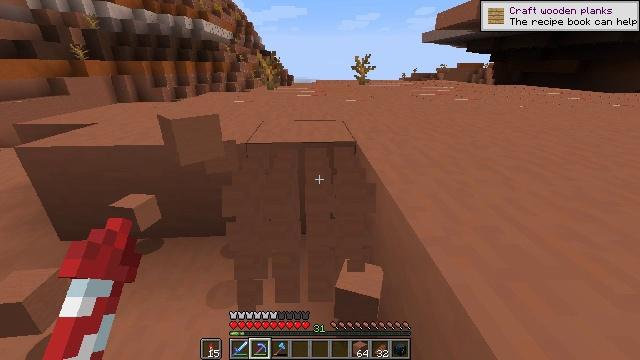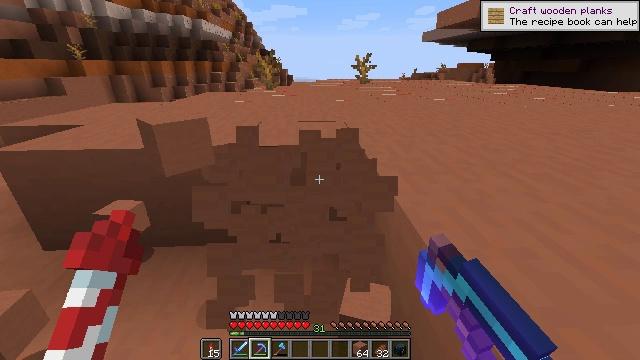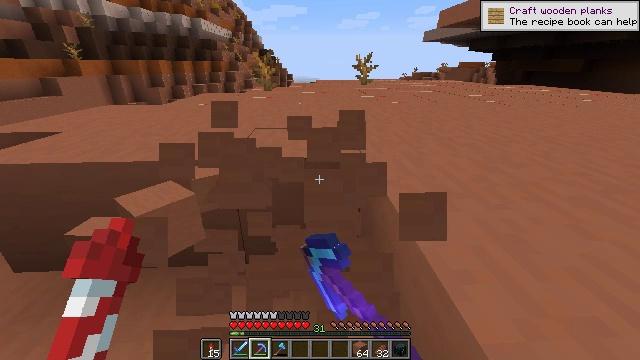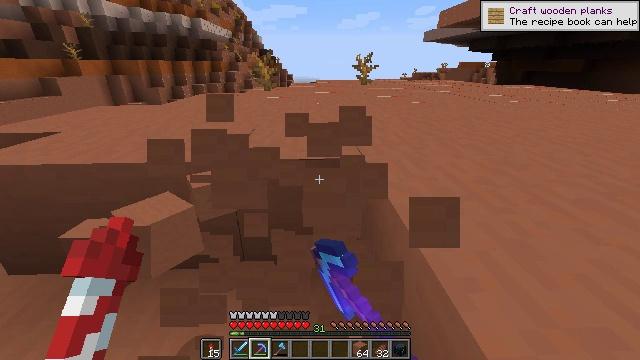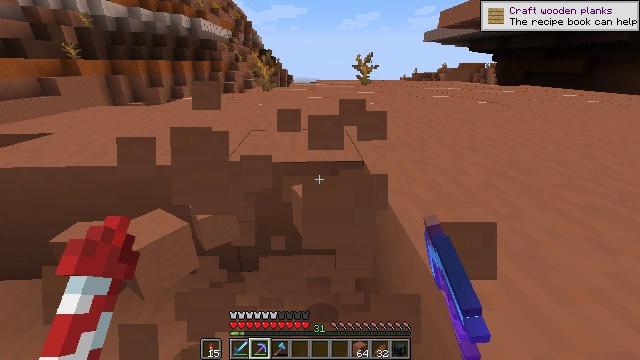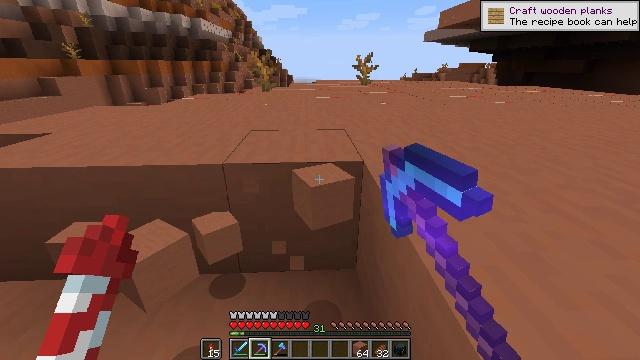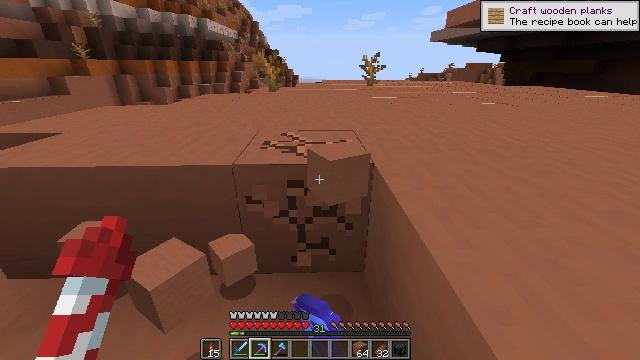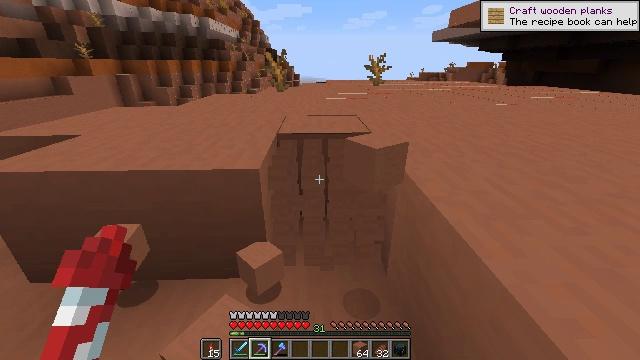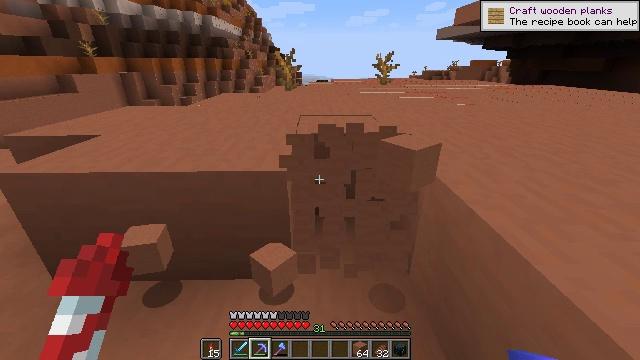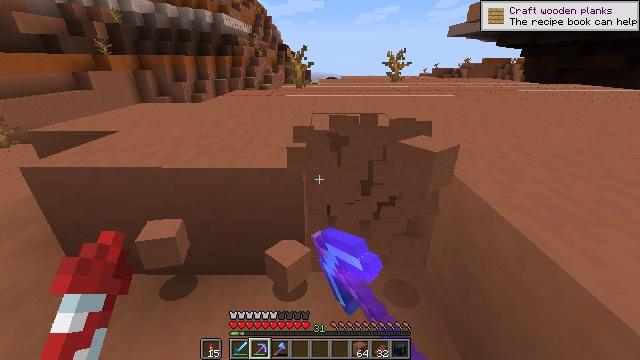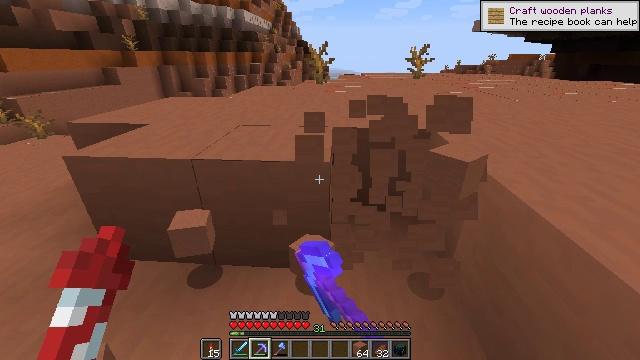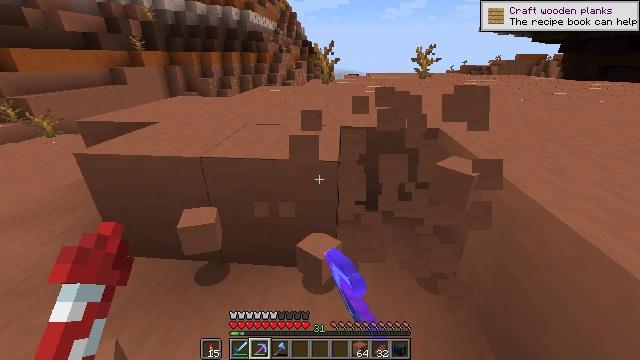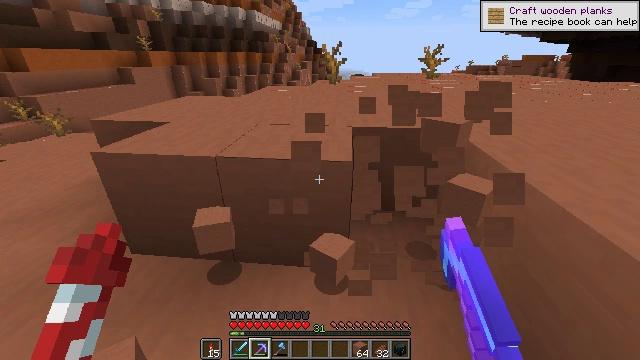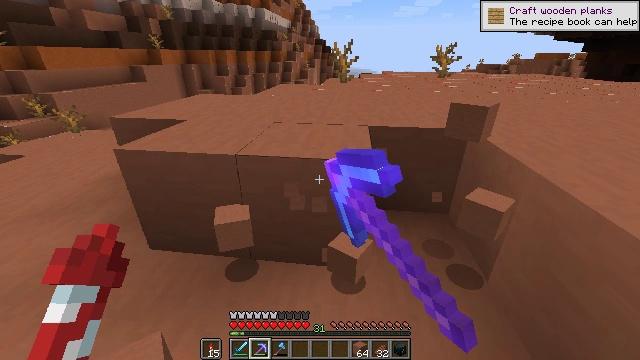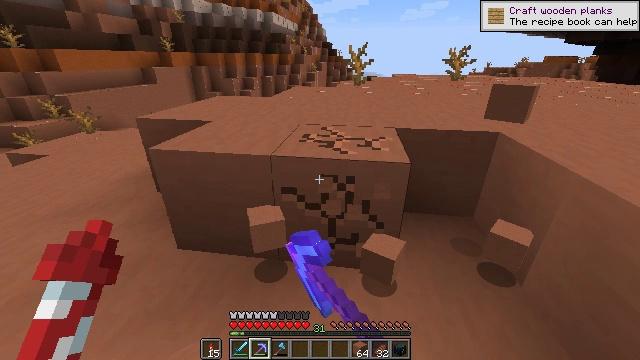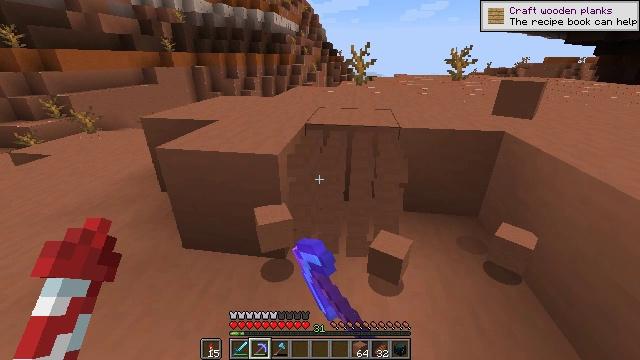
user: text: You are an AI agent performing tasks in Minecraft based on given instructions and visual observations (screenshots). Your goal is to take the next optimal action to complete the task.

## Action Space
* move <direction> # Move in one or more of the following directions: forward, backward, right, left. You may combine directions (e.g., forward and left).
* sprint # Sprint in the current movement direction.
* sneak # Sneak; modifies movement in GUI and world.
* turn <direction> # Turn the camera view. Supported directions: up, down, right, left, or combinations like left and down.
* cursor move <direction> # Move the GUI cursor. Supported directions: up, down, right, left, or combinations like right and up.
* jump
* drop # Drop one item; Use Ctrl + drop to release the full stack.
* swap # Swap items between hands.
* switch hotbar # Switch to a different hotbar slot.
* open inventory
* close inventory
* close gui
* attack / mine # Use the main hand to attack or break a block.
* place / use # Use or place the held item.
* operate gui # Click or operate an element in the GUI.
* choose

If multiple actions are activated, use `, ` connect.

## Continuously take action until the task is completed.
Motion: motion action
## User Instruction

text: Attack the terracotta block to obtain it.
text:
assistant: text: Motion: move forward, attack / mine
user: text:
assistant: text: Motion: attack / mine
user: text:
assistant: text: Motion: attack / mine
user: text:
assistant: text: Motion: attack / mine
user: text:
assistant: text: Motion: attack / mine
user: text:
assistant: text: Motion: move left, turn left, attack / mine
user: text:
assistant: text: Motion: move left, attack / mine
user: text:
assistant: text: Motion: move left, attack / mine
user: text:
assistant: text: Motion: turn left, attack / mine
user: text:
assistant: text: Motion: turn left, attack / mine
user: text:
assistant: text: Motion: attack / mine
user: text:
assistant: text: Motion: move left, attack / mine
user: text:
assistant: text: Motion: move left, turn left, attack / mine
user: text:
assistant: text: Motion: move left, turn left, attack / mine
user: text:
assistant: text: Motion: move left, attack / mine
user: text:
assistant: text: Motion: attack / mine
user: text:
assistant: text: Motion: attack / mine
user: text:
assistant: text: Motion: turn left, attack / mine
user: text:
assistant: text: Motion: turn left, attack / mine
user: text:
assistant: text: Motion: turn left, attack / mine
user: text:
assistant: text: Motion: move forward, turn left, attack / mine
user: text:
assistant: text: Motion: move forward, attack / mine
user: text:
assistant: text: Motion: move forward, attack / mine
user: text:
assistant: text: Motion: move forward, attack / mine
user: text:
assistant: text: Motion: move forward, attack / mine
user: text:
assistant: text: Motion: move forward, turn left, attack / mine
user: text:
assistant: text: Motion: move forward, turn left, attack / mine
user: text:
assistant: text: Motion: turn left, attack / mine
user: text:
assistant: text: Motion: attack / mine
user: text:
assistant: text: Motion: attack / mine